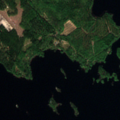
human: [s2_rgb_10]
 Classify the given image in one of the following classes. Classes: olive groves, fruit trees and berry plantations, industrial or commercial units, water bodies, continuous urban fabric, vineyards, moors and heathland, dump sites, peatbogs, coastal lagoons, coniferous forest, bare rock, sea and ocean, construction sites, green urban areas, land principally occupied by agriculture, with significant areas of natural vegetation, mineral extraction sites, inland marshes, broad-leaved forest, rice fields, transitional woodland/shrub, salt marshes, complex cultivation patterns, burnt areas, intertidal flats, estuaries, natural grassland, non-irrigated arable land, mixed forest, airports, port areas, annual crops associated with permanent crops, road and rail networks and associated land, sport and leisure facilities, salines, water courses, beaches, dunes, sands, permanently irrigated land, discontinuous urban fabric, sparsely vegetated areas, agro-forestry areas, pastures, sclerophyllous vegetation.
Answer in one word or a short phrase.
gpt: coniferous forest, mixed forest, water bodies